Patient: sex M, age 71
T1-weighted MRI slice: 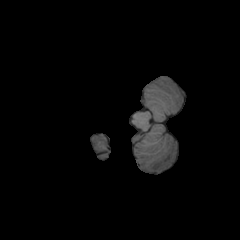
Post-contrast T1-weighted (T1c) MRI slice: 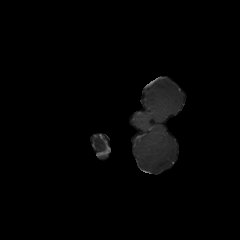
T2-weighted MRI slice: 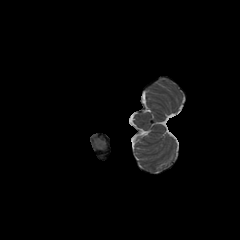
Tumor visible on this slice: no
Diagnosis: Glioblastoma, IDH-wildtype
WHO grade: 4